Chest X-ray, PA view. Patient: 42 years old, sex F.
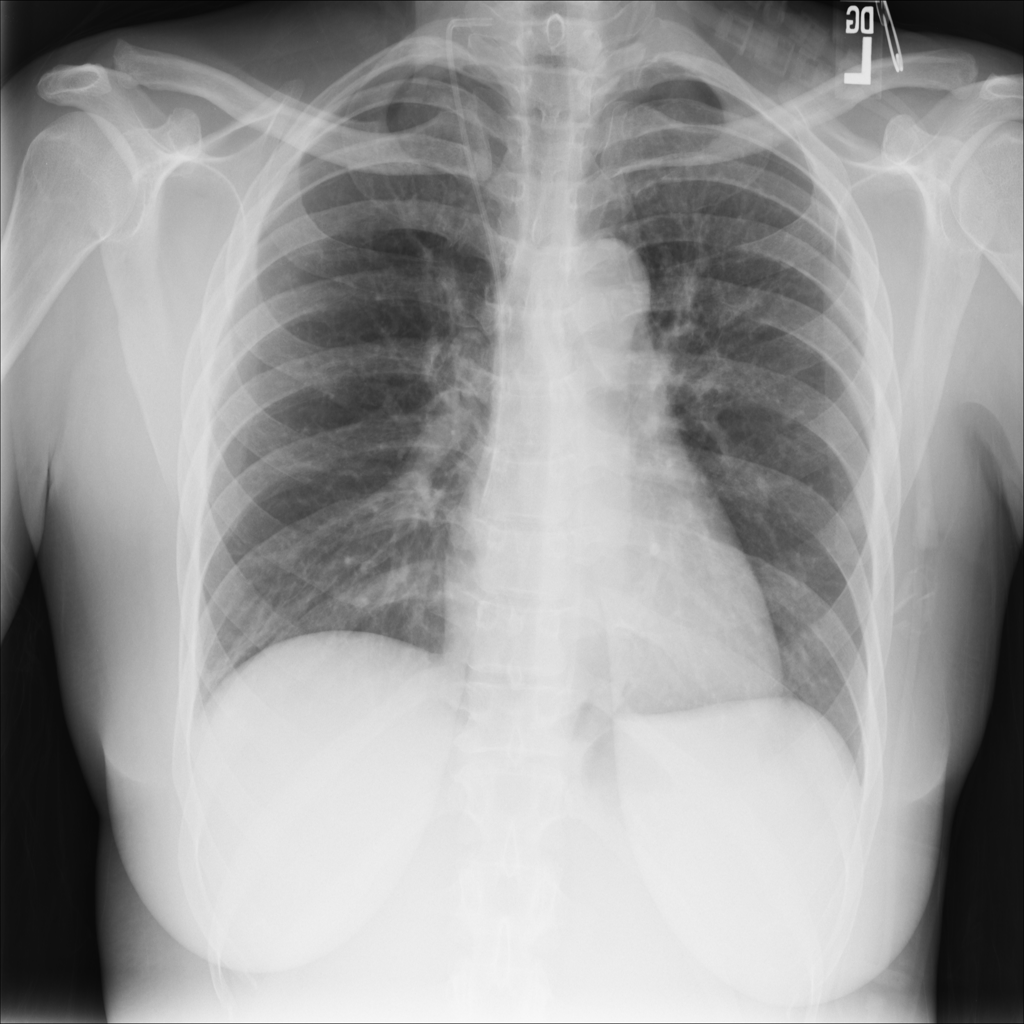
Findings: No Finding